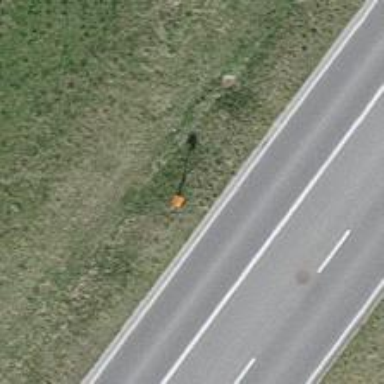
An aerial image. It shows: View of pole with roofed pipeline marker.